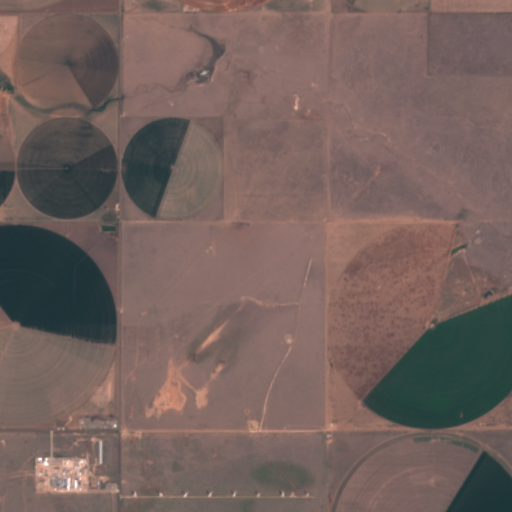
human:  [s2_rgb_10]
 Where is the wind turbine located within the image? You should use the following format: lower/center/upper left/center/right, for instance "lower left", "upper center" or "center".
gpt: The wind turbine is located in the lower left of the image.
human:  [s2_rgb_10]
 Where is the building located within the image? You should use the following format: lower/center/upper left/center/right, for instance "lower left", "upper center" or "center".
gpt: The building is located in the lower left of the image.
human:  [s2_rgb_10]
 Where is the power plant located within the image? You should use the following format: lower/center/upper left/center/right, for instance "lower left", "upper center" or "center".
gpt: There is no power plant in the image.